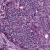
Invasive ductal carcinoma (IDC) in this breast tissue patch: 0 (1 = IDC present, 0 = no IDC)